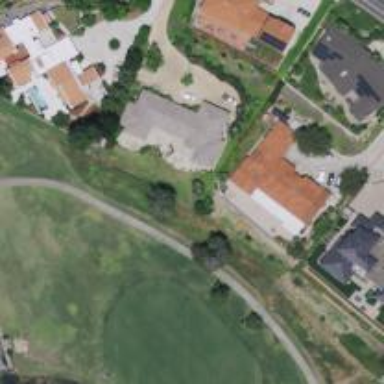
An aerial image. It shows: Service road used as golf cart path.